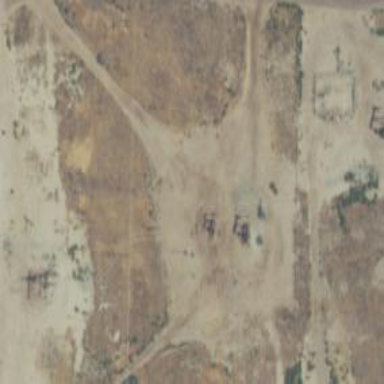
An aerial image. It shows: Petroleum well.